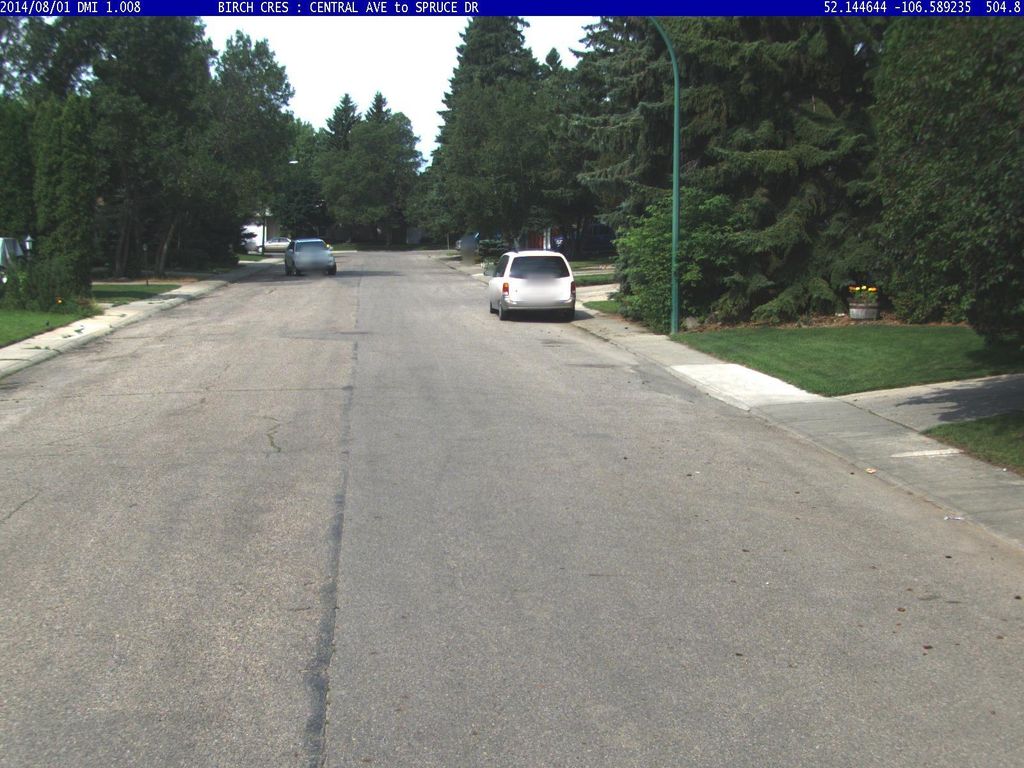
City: saskatoon